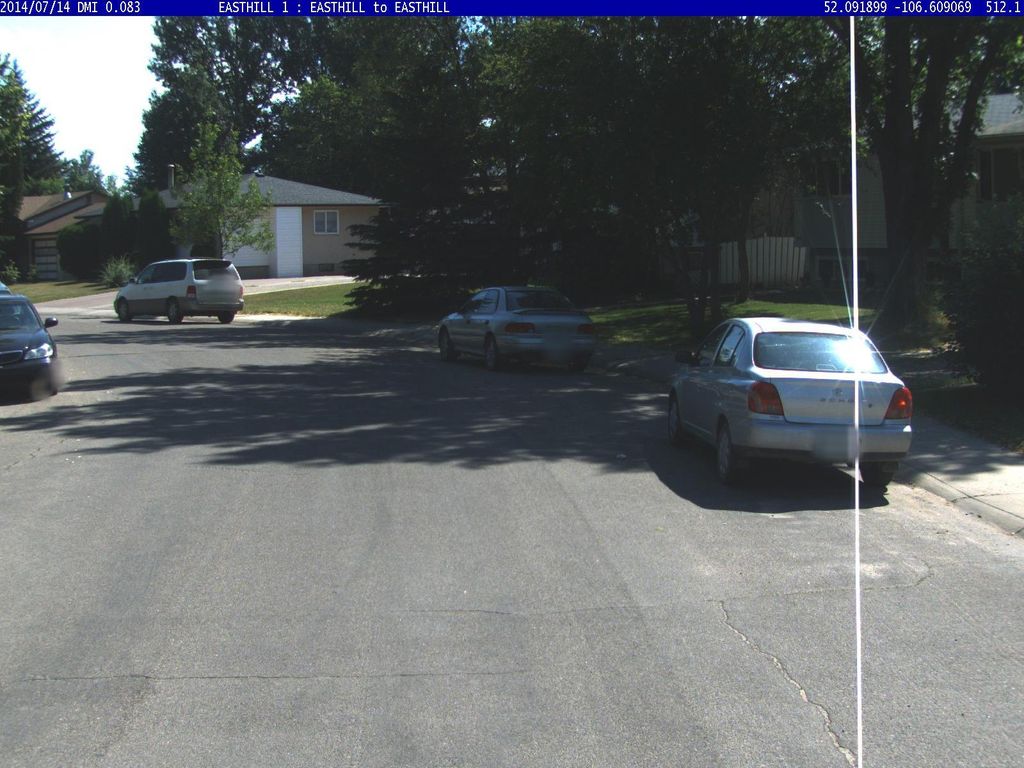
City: saskatoon